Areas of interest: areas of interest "Logistics and Express Delivery"
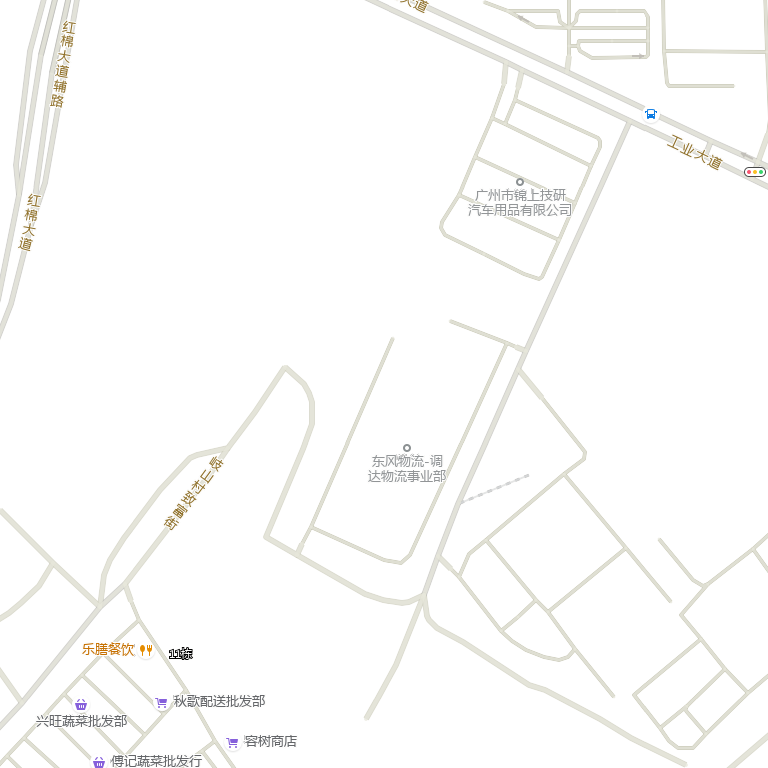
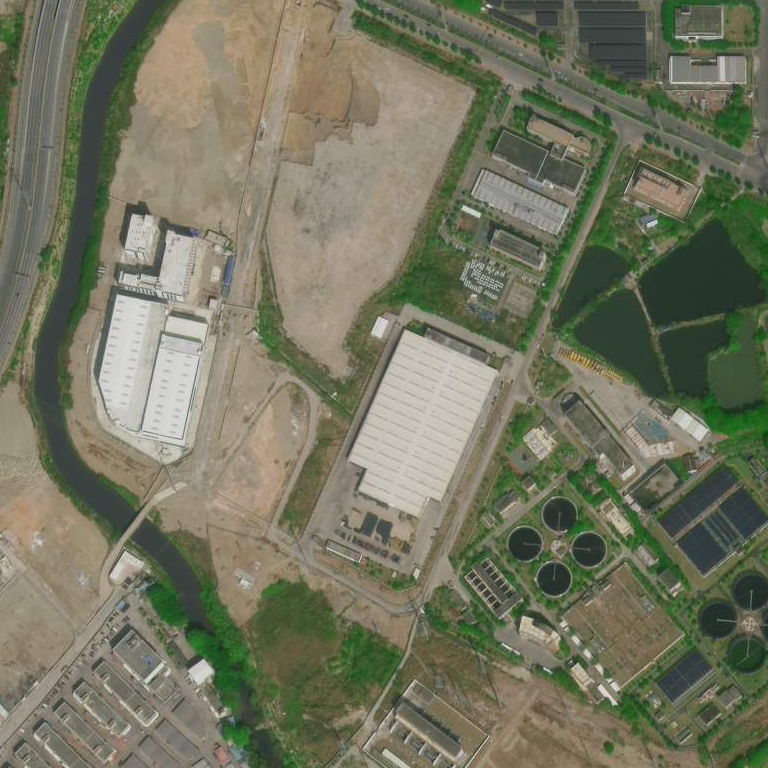